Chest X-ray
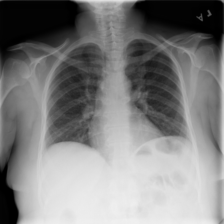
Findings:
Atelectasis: negative
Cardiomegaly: negative
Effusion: negative
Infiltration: negative
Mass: negative
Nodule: negative
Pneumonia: negative
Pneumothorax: negative
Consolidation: negative
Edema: negative
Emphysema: negative
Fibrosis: negative
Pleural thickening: negative
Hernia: negative